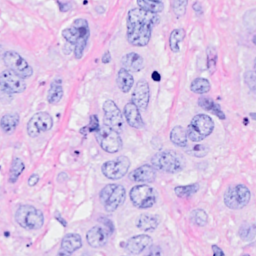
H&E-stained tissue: Breast